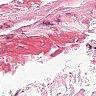
Metastatic tissue present: no